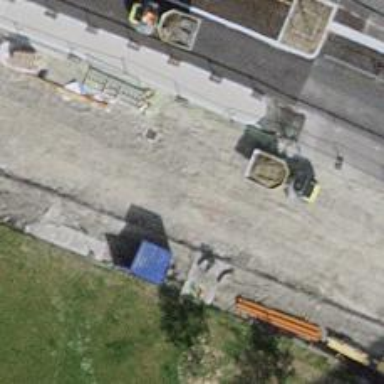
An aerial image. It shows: Sidewalk with asphalt surface leading to platform for public transport. The platform has shelter.